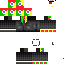
A male human skin with medium skin, wearing brown long hair dressed in a blue suit and black pants, featuring a closed mouth.